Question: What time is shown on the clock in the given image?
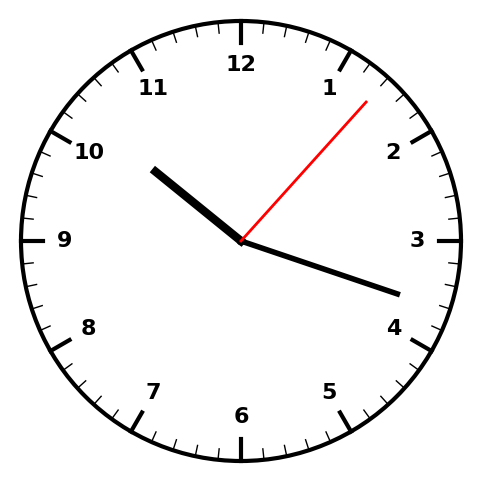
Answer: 10:18:07